Interaction volume radius: 10 \u00c5
Interaction volume height: 30 \u00c5
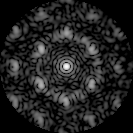
Disorder parameter: 0.5478